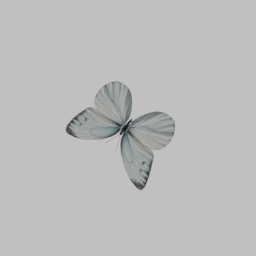
Label: animals